Question: I have an app that will be using both Facebook and Instagram API's, both of which require me to use this delegate method:
'''
- (BOOL)application:(UIApplication *)application openURL:(NSURL *)url sourceApplication:(NSString *)sourceApplication annotation:(id)annotation {
return [PFFacebookUtils handleOpenURL:url];
}
'''
and this is the code provided by instagram:
'''
-(BOOL)application:(UIApplication *)application openURL:(NSURL *)url sourceApplication:(NSString *)sourceApplication annotation:(id)annotation {
return [self.instagram handleOpenURL:url];
}
'''
As you can see, this is a problem because I can only return one URL handler, but I need to be able to decide which one.
In my app delegate, I have commented out the Instagram option above and left only Facebook. As expected, Facebook will work just fine, but I get this error when I tap authorize on Instagram:

Obviously, Facebook is trying to handle the return URL from Instagram so it will error.
Is it plausible to check the URL to see if it contains the app ID for each service I am trying? So if URL contains the instagram ID, then return the instagram handler, if it contains the Facebook ID, then return the Facebook Handler.
Any help would be great, thanks!
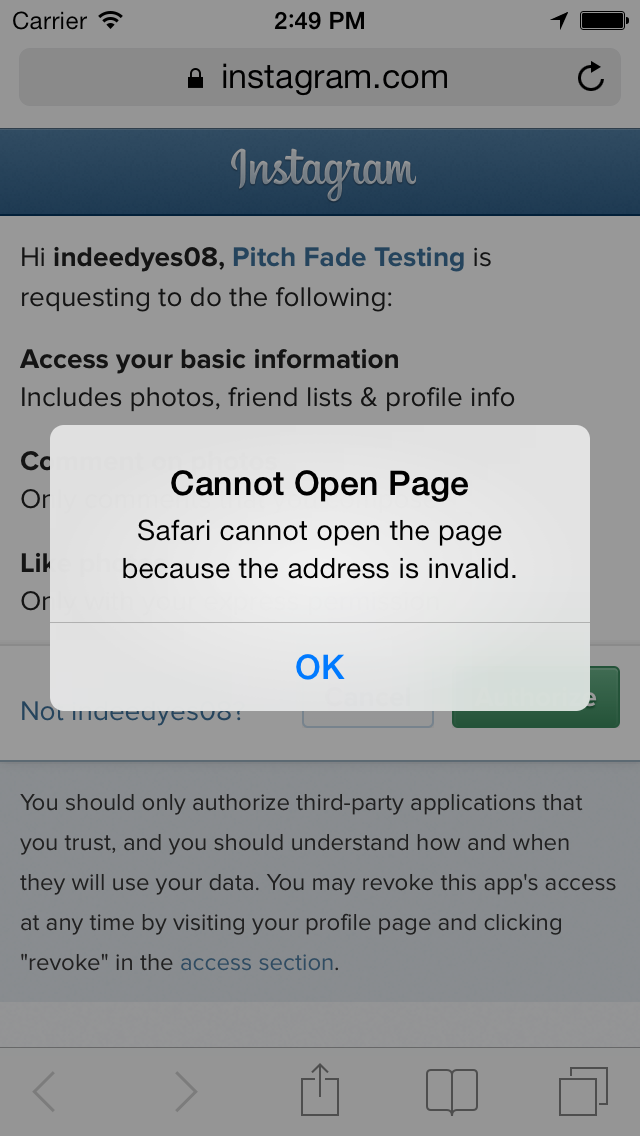
Answer: Facebook and Instagram both had you setup a custom URL scheme for their services, so we will use that to filter the URL.
'''
-(BOOL)application:(UIApplication *)application openURL:(NSURL *)url sourceApplication:(NSString *)sourceApplication annotation:(id)annotation {
if ([[url scheme] isEqualToString:INSTAGRAM_SCHEME])
return [self.instagram handleOpenURL:url];
if ([[url scheme] isEqualToString:FACEBOOK_SCHEME])
return [PFFacebookUtils handleOpenURL:url];
return NO;
}
'''
Where you define your variables as
'''
#define INSTAGRAM_SCHEME @"ig12345678910"
#define FACEBOOK_SCHEME @"fb12345678910"
'''
exactly as you did in your 'Info.plist' file